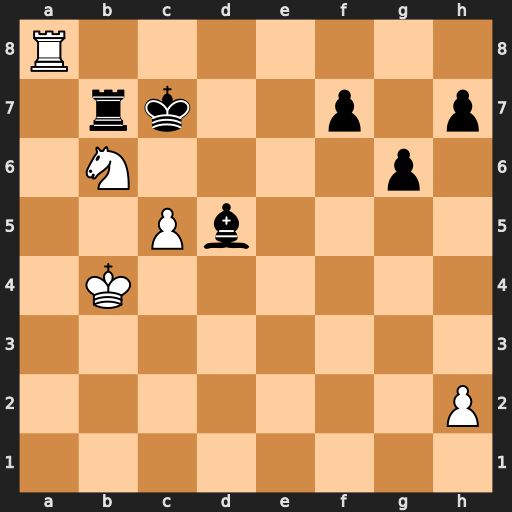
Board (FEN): R7/1rk2p1p/1N4p1/2Pb4/1K6/8/7P/8
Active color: w
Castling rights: -
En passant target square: -
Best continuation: Rc8#